Aerial crown-view tile of a tropical tree (Barro Colorado Island, Panama), acquired 20240918:
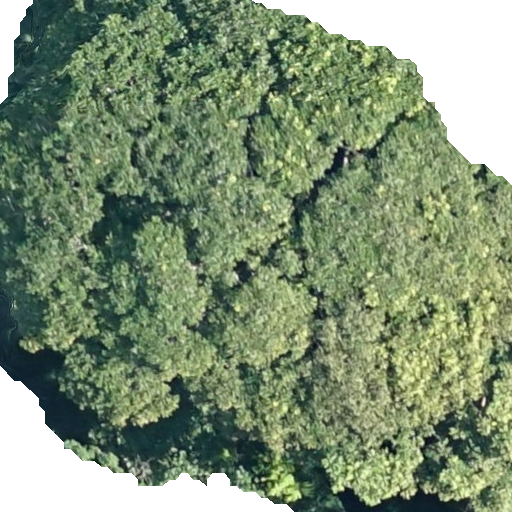
Species: Dipteryx oleifera
GBIF accepted scientific name: Dipteryx oleifera
Crown area: 418.158 m²